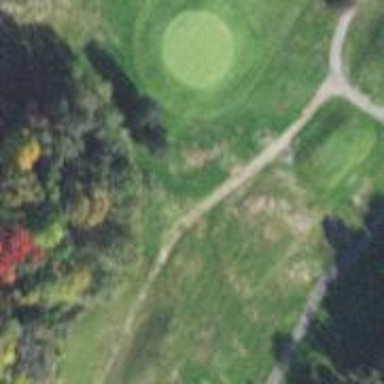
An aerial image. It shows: Footway that serves as golf path.